Question: Why is this second request happening () here and how to solve it.

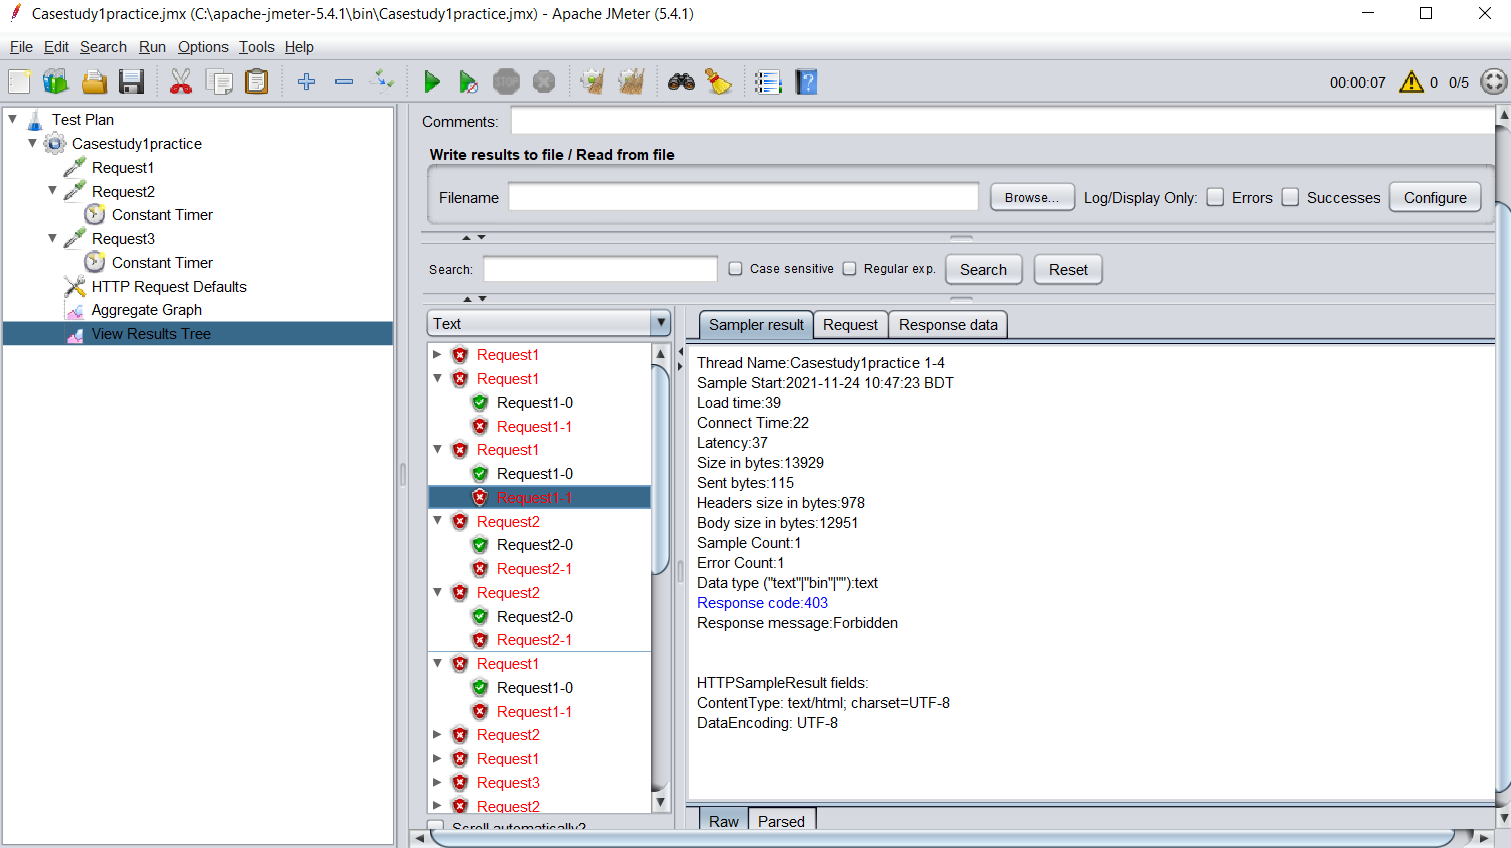
Answer: Your request is redirected and there is not permission to access the resource.
> The HTTP <URL> client error status response code indicates that the server understands the request but refuses to authorize it.
Please check the request details in the view result tree by clicking 'Request->Request' Body and 'Request->Request' Headers
<URL>
You need to ensure that the request is permitted.